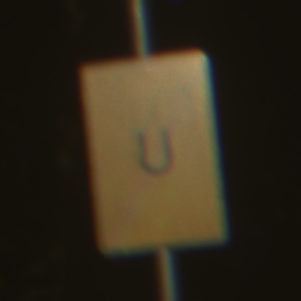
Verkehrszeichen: EndeUmleitung
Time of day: SunriseSunset
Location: Outdoor (Nature)
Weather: PartlyCloudy
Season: NotSpecified
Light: Natural